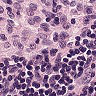
Metastatic tissue present: no